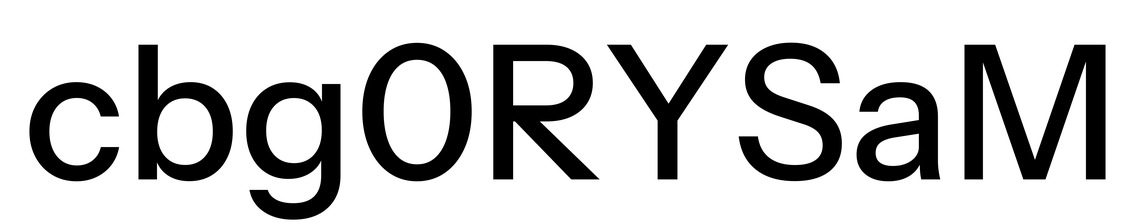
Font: InstrumentSans_Medium